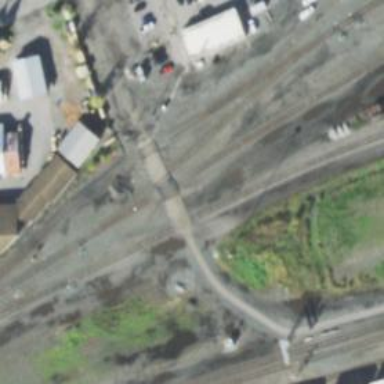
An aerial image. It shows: Level crossing along the railway.